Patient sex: F
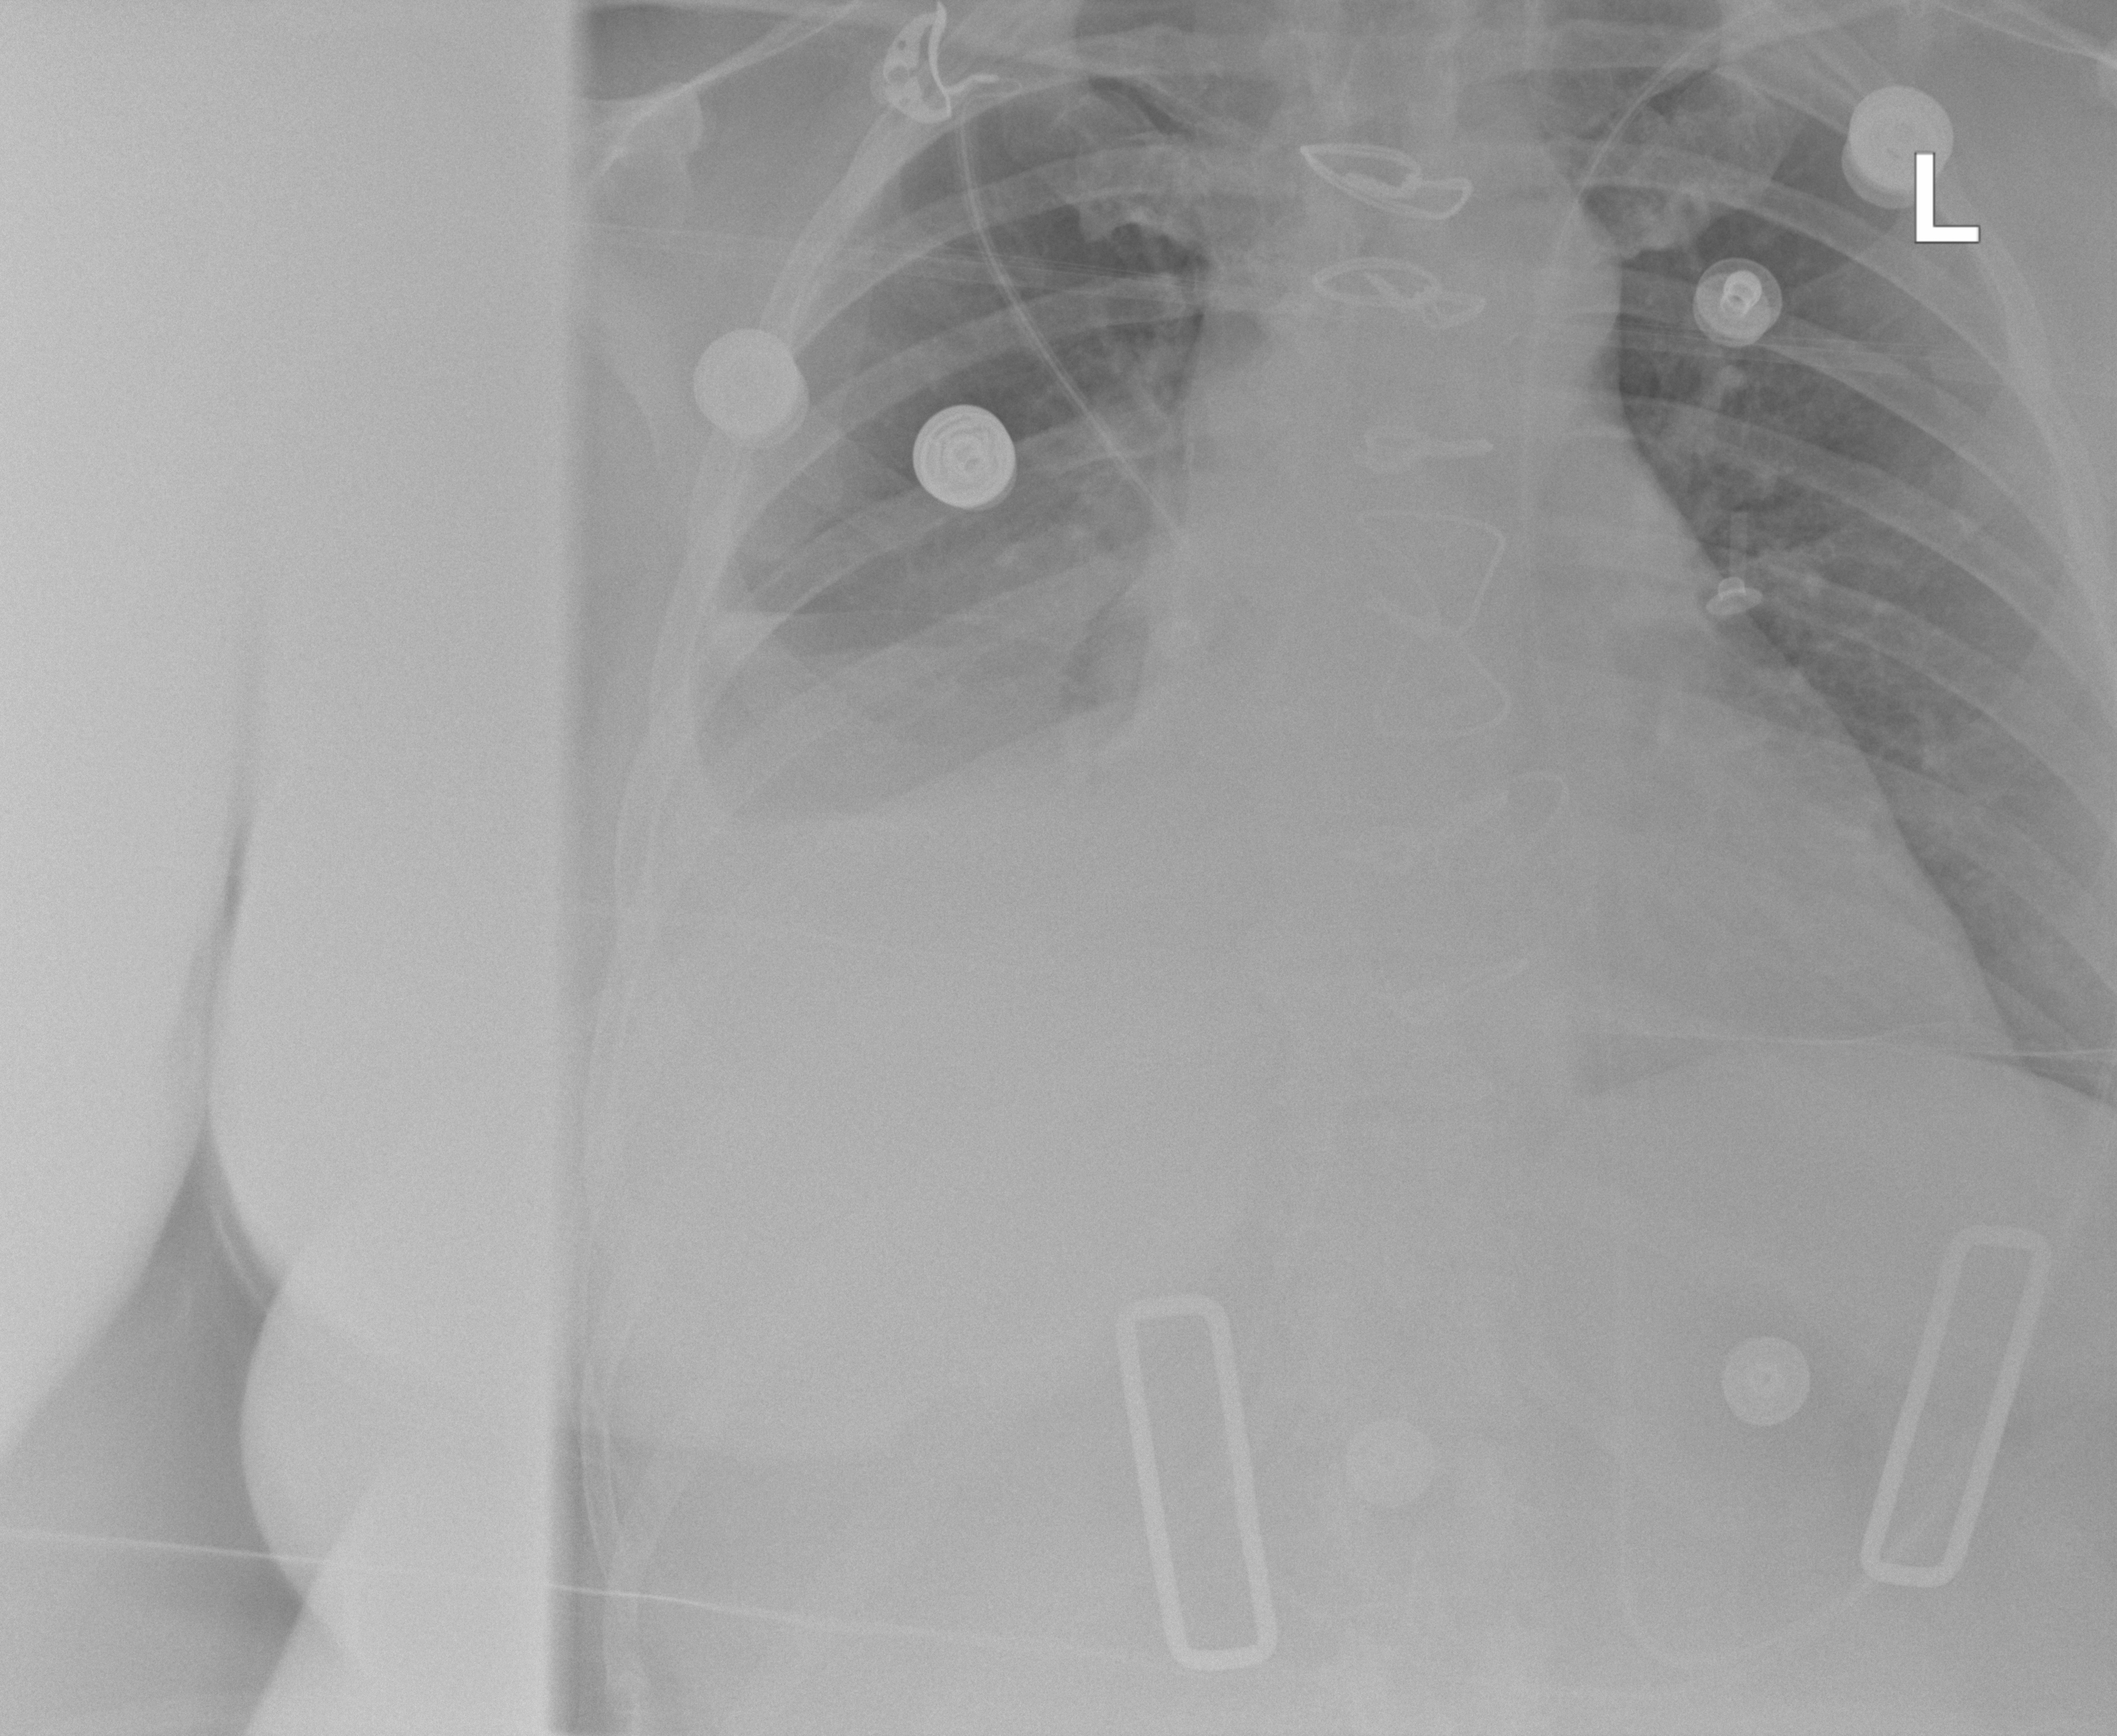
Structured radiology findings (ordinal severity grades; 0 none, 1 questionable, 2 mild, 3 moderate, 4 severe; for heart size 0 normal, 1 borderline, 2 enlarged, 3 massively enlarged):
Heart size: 2
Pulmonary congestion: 0
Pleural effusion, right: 3
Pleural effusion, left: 0
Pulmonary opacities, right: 0
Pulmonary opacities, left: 0
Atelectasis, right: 2
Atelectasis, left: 2